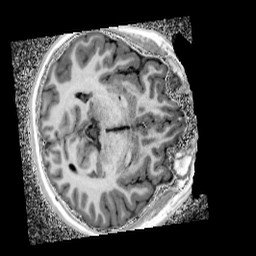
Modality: UNIT1_denoised
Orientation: axial
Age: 12
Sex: female
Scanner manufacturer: siemens
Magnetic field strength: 3 T
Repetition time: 4 s
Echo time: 0.00299 s